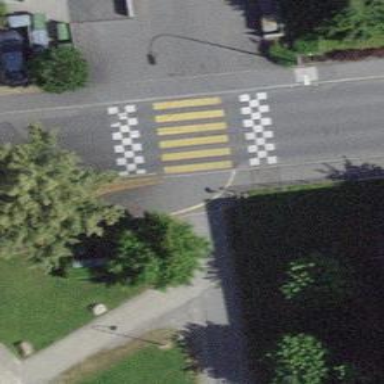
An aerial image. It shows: Uncontrolled zebra crossing with notable zebra markings.